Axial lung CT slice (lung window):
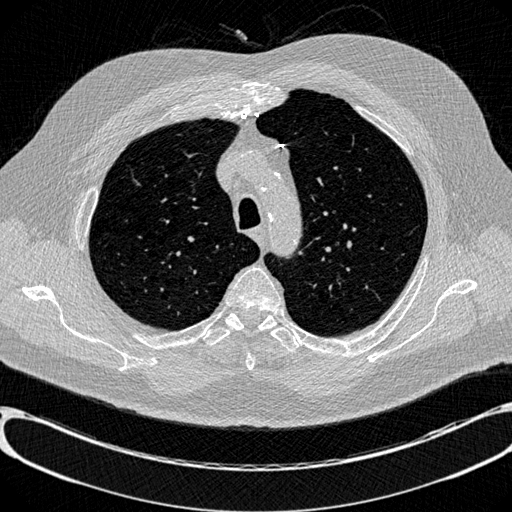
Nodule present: no